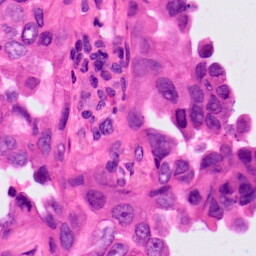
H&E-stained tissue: Lung